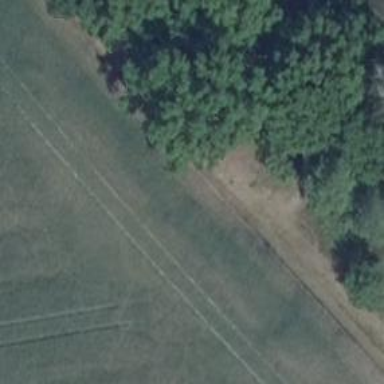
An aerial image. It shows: Track with grass surface categorized as grade4 tracktype.